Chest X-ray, PA view. Patient: 48 years old, sex M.
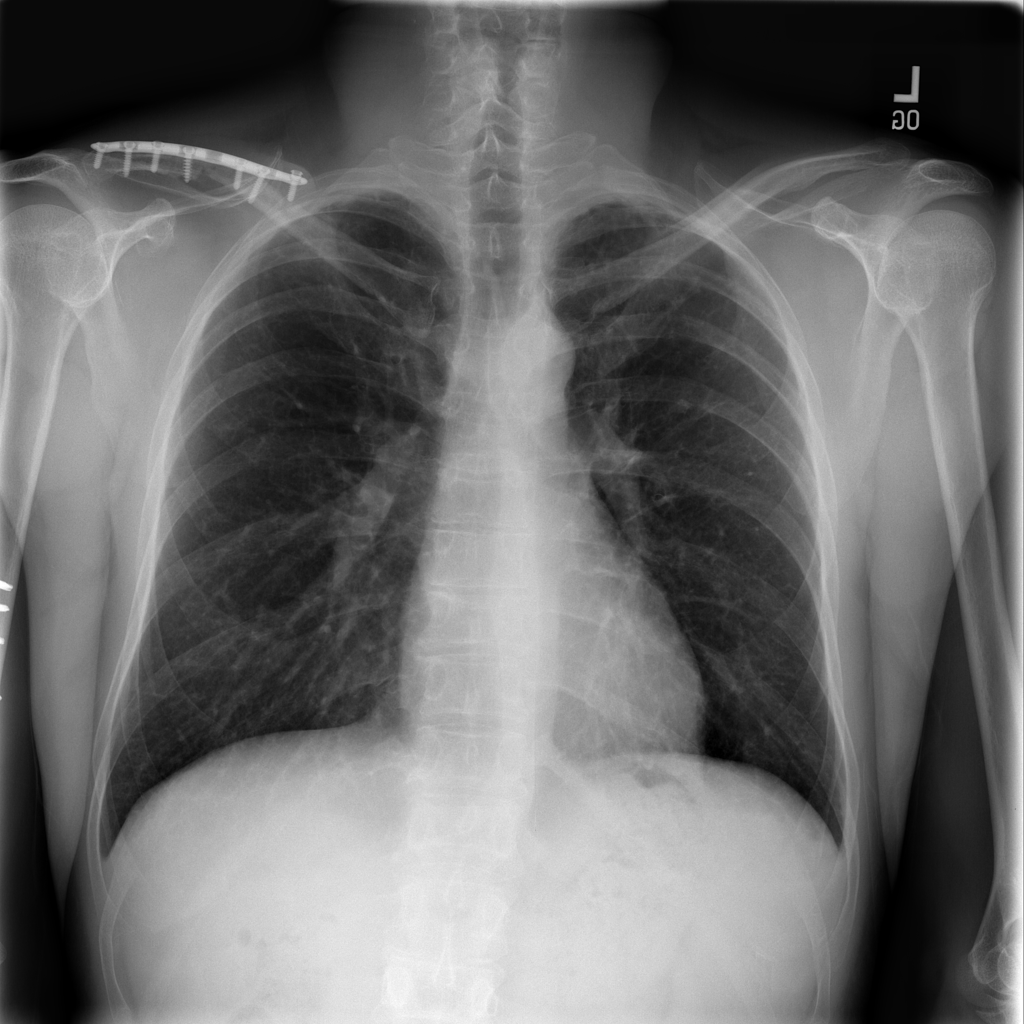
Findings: No Finding